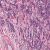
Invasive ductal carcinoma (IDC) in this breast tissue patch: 1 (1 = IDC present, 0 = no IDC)